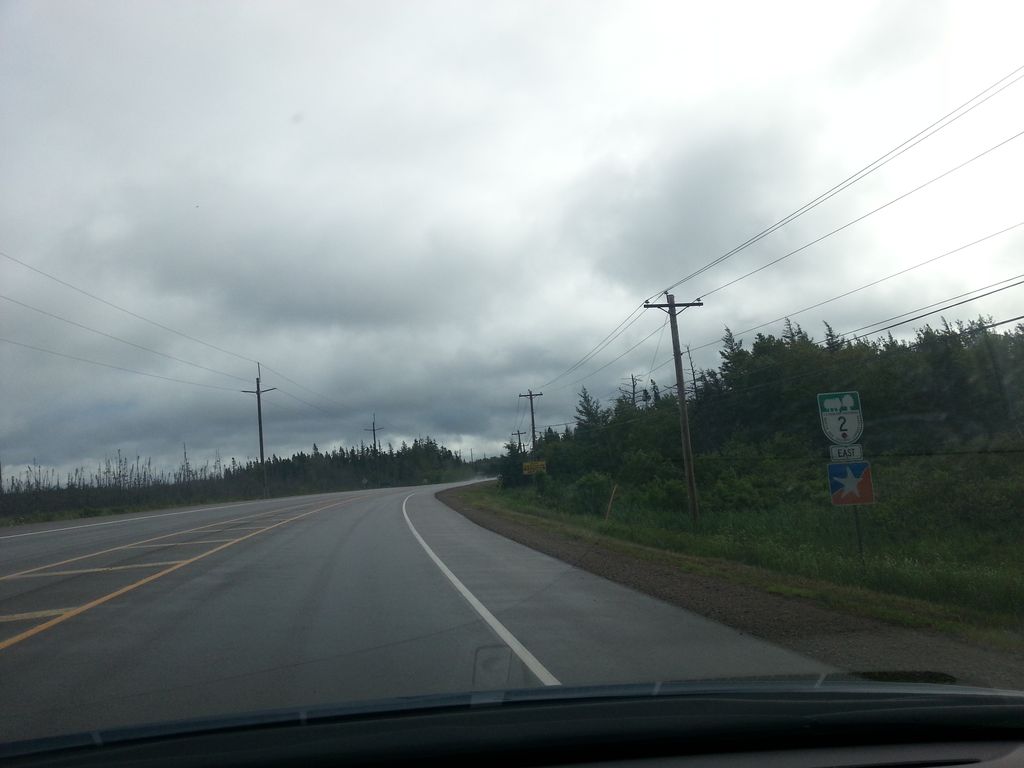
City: charlottetown